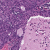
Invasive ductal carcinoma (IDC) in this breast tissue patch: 0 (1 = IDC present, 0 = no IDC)